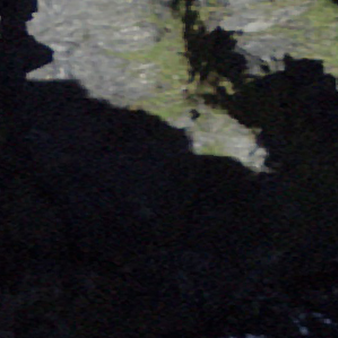
Label: other